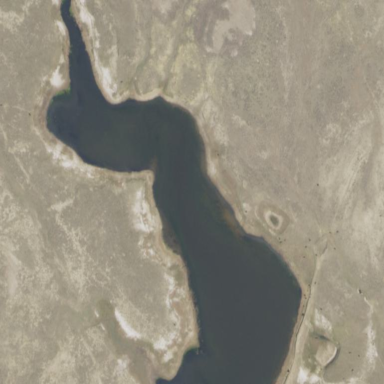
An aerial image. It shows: Reservoir area.